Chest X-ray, PA view. Patient: 23 years old, sex F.
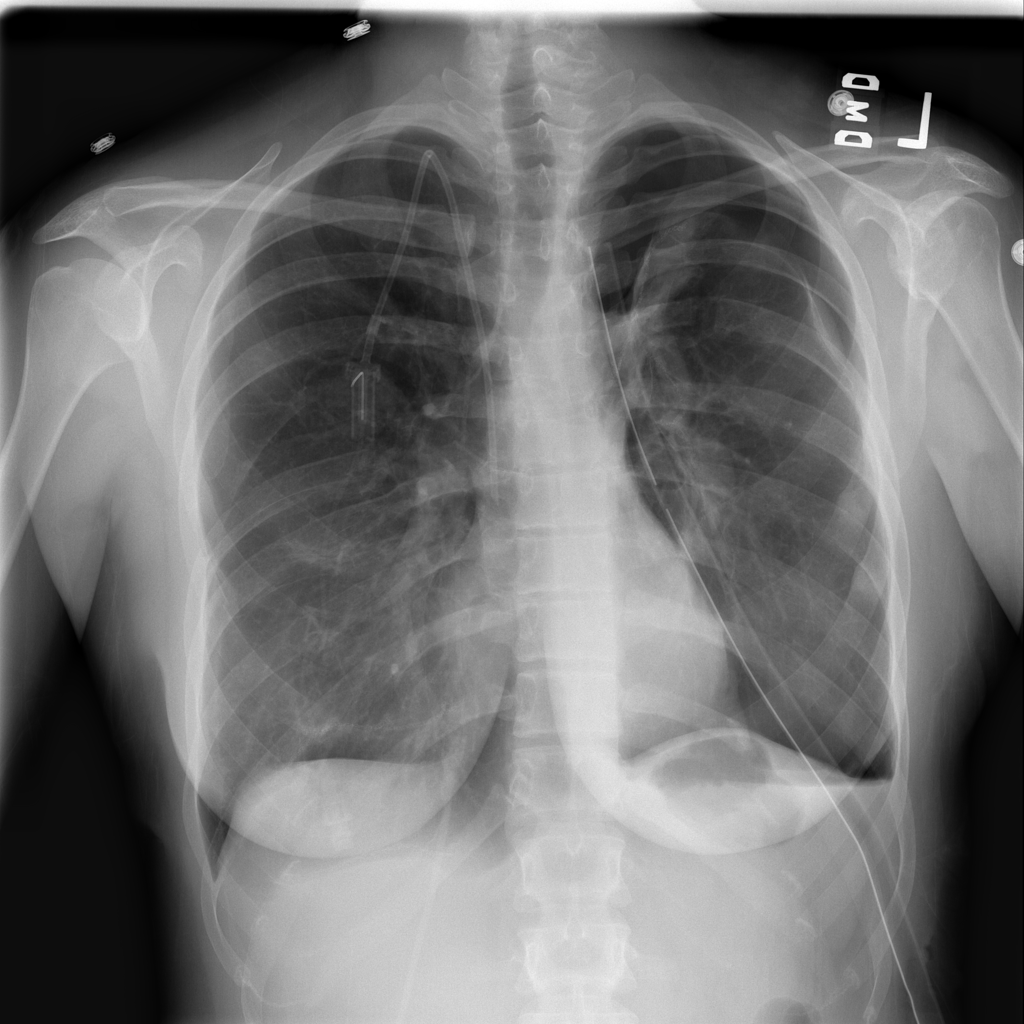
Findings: No Finding